Aerial crown-view tile of a tropical tree (Barro Colorado Island, Panama), acquired 20241112:
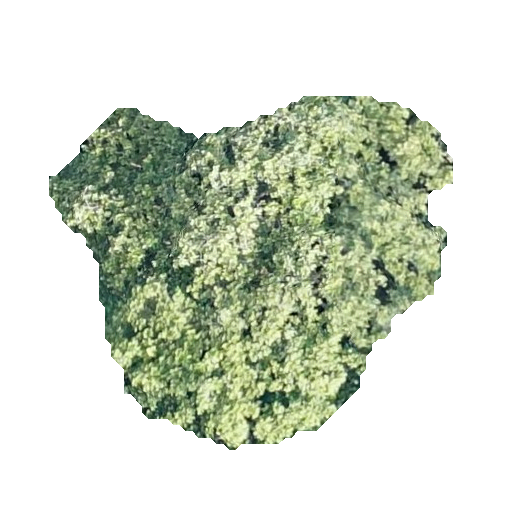
Species: Anacardium excelsum
GBIF accepted scientific name: Anacardium excelsum
Crown area: 153.67 m²